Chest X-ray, AP view. Patient: 67 years old, sex M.
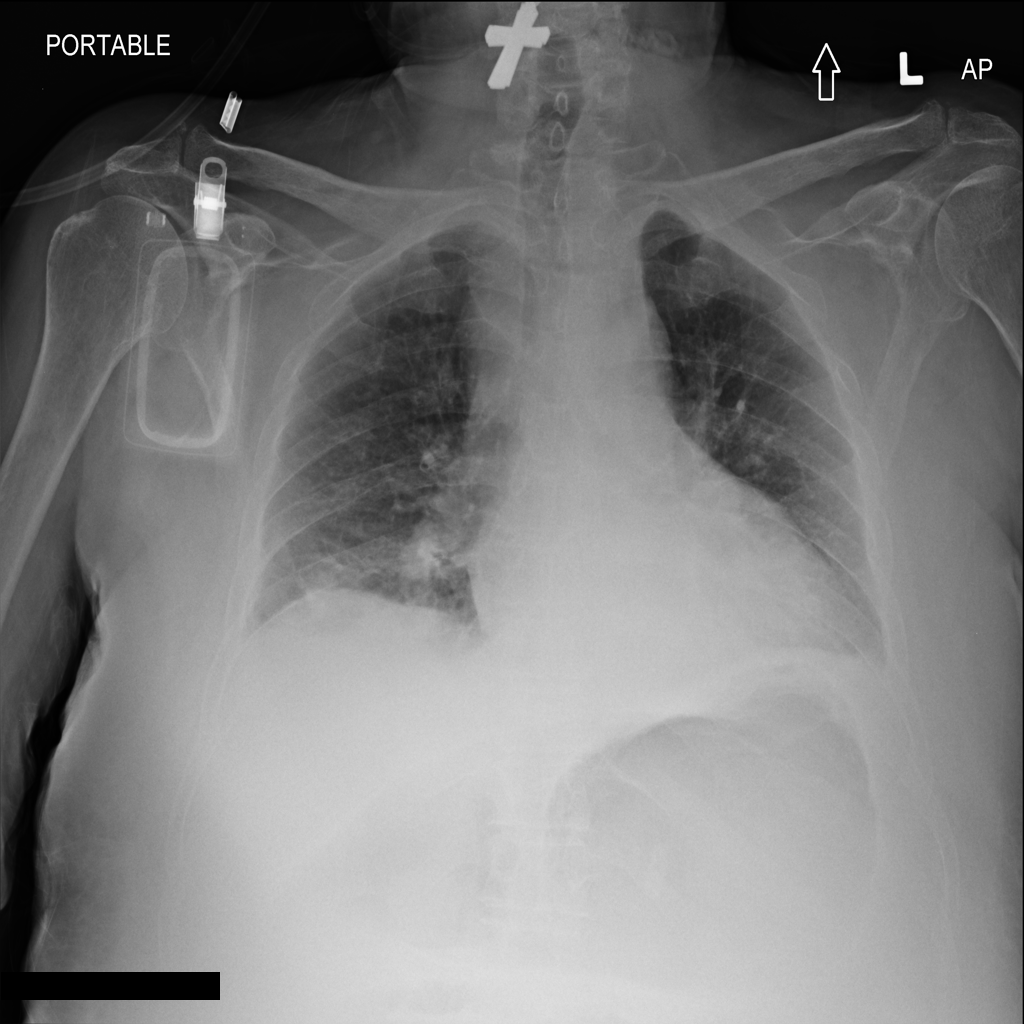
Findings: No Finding